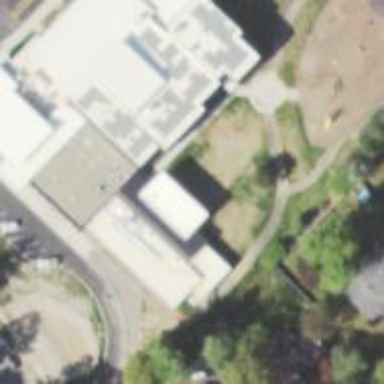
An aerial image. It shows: School building.